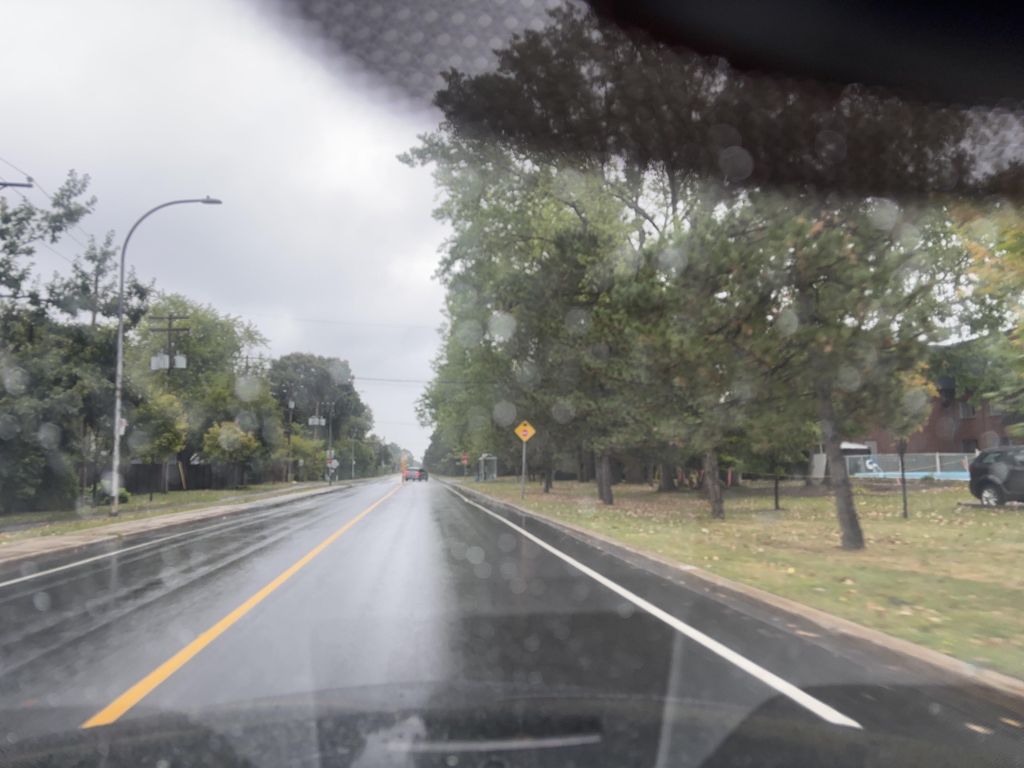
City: montreal